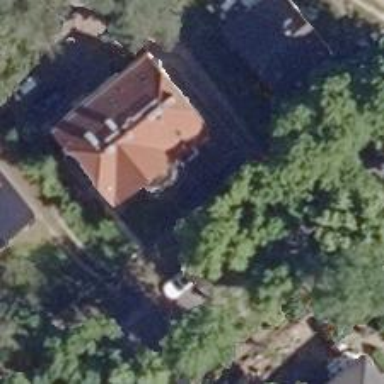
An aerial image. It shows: Half-hipped roof shape on the apartments building.